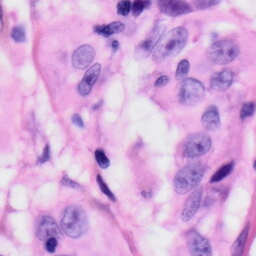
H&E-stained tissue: Skin